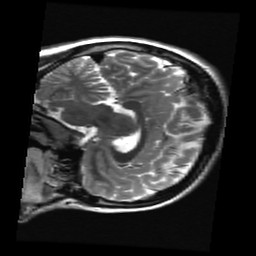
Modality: T2w
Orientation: sagittal
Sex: female
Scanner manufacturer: ge
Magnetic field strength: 3 T
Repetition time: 5 s
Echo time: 0.1007 s